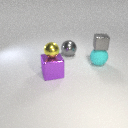
small gray metal cube behind small yellow metal sphere